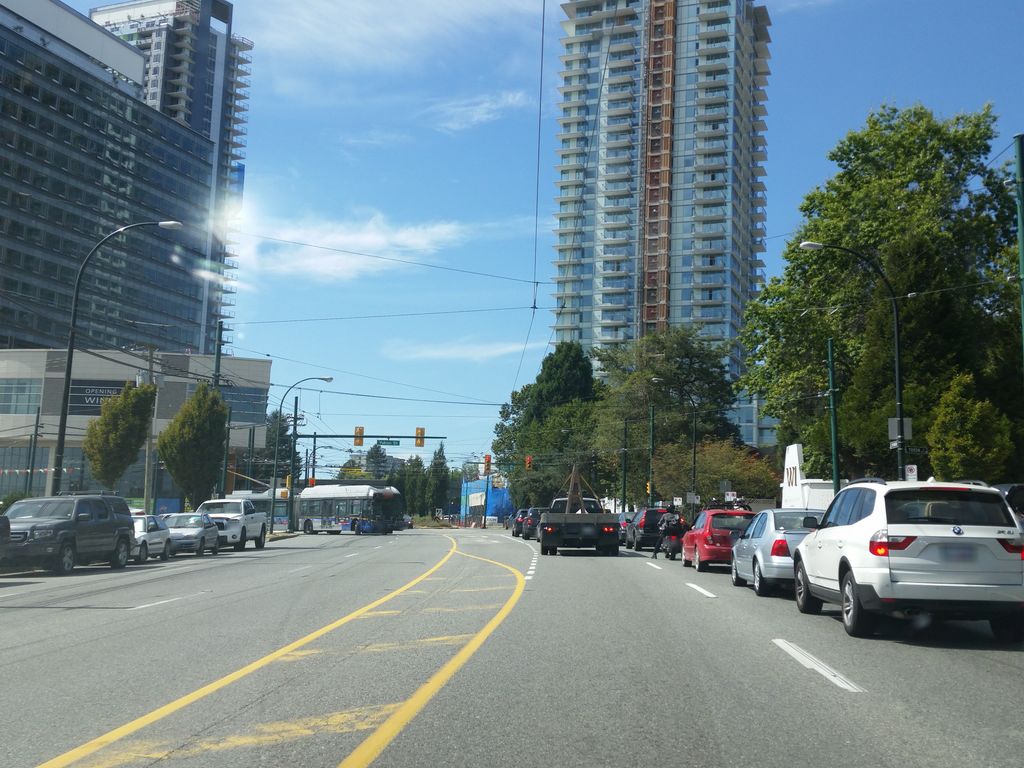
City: vancouver